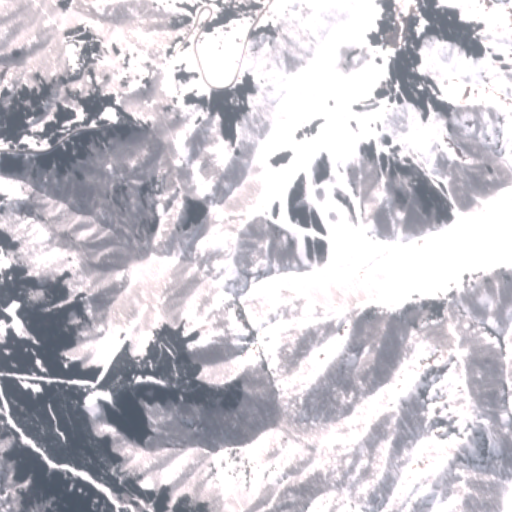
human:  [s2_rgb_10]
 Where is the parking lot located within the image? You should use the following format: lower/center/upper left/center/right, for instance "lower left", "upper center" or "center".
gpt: The parking lot is located in the upper right of the image.
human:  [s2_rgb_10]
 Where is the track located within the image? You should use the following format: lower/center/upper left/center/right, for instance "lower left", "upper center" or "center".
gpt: There is no track in the image.